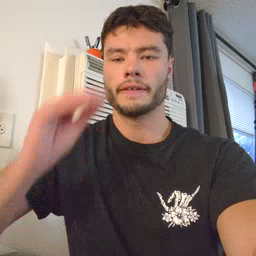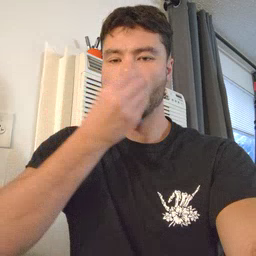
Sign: flower